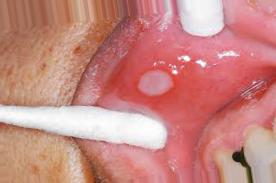
Condition: Mouth Ulcer